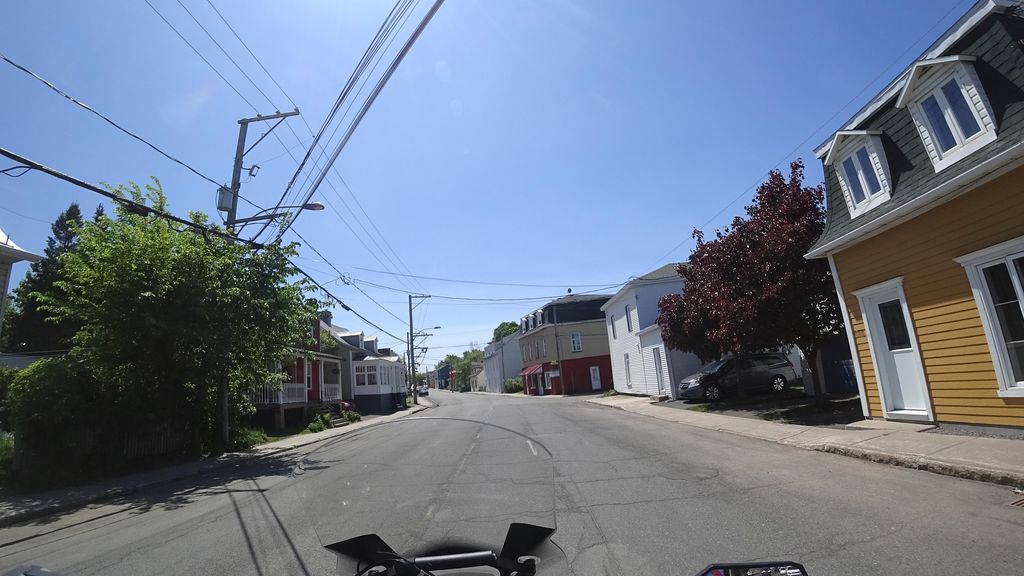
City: quebec_city